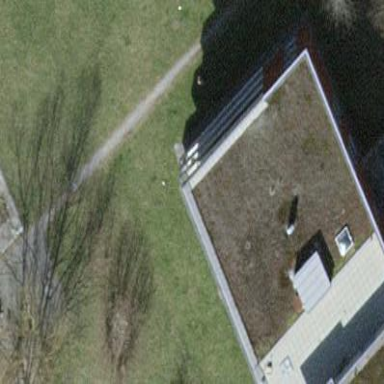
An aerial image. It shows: Building with apartments and flat roof.